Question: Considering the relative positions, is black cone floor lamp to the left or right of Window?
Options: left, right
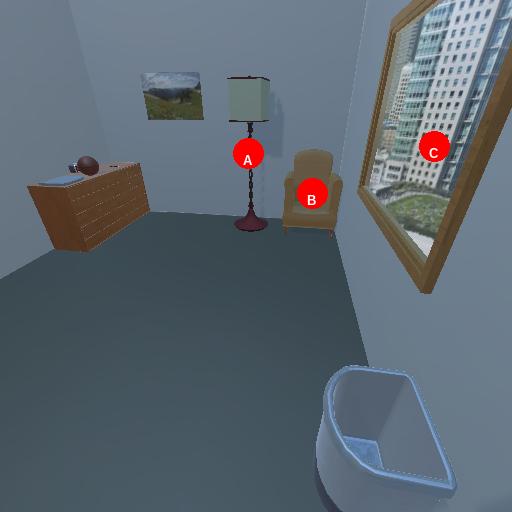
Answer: left